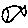
Label: fish